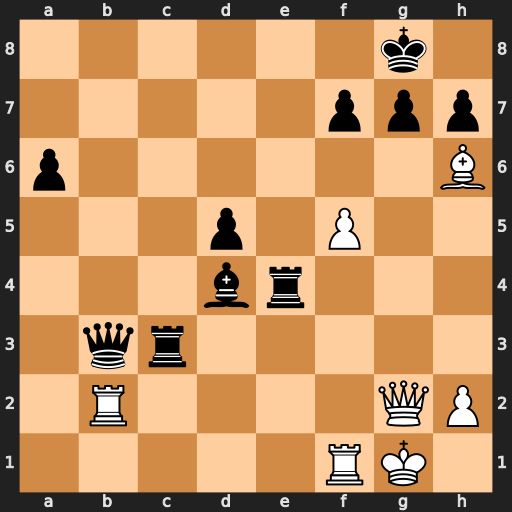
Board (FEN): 6k1/5ppp/p6B/3p1P2/3br3/1qr5/1R4QP/5RK1
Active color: w
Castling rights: -
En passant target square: -
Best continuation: Kh1 Qxb2 Qxb2